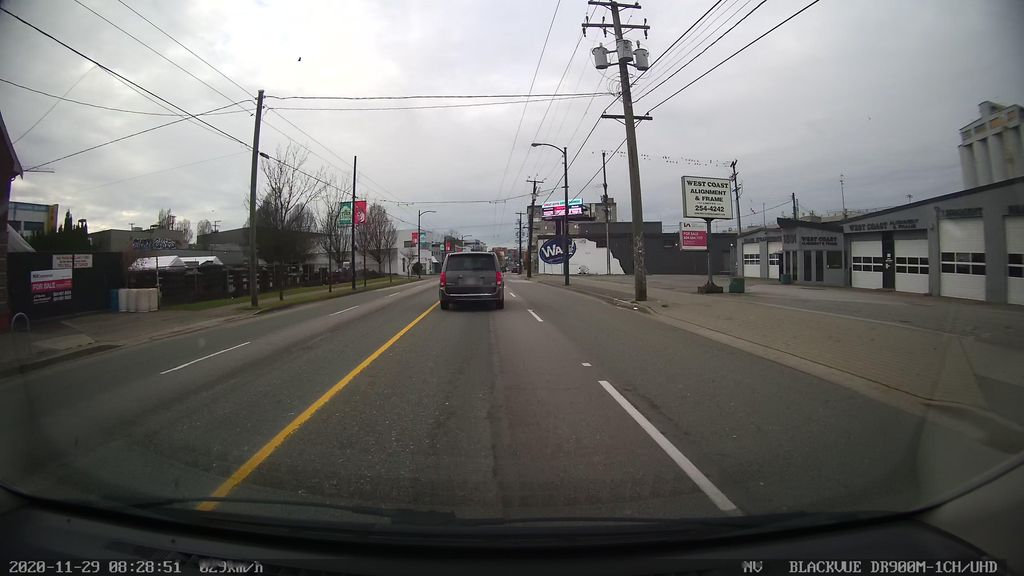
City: vancouver